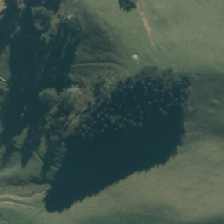
Land cover: deciduous_hardwood